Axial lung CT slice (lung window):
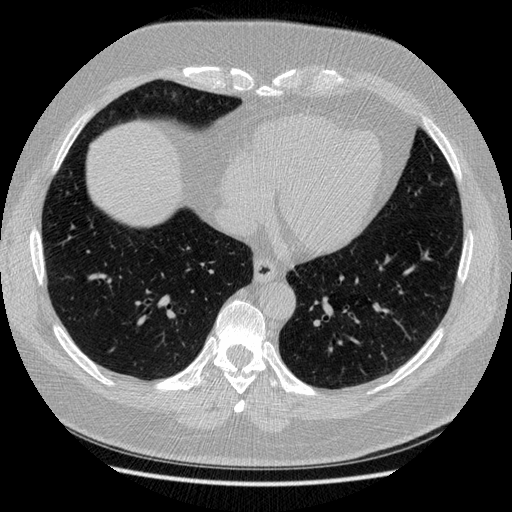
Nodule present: no